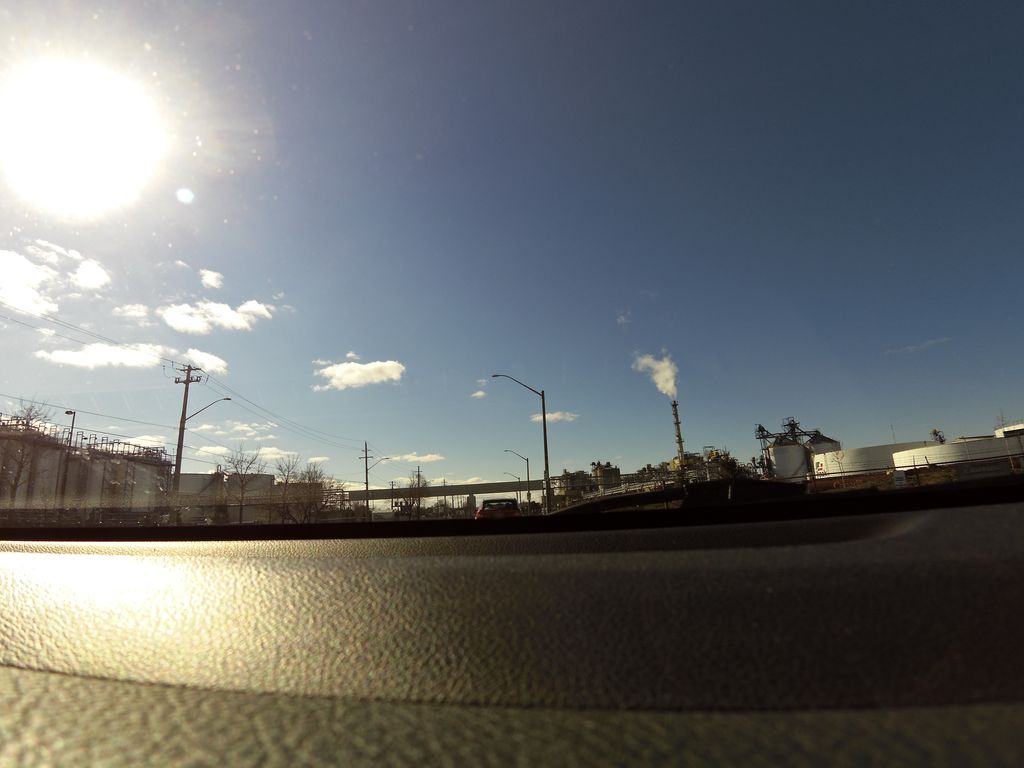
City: hamilton